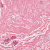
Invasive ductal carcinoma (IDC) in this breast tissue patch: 0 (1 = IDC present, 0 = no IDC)